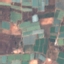
Label: PermanentCrop